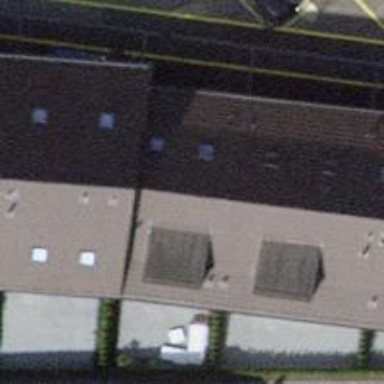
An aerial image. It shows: Terrace building.